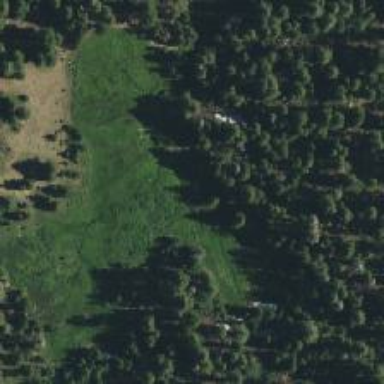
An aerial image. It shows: Beautiful meadow.